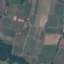
Label: PermanentCrop